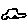
Label: car